Question: When you draw a circle in google maps api it has a point right in the center of it and when you move the circle by that point(if not by that point i get bounds changed and then center changed events) what kind of event is triggered ?
I have tried "center_changed", "dragend", "bounds_changed", nothing is triggered if circle is moved by that point.
'''
drawingManager.setDrawingMode($scope.G.drawing.OverlayType.CIRCLE);
drawingManager.set('circle',{
strokeWeight: 3,
strokeOpacity: 1.0,
fillOpacity: 0.3,
fillColor: "red",
draggable: true,
geodesic: true,
editable: true,
suppressUndo: true
});
'''
here's the code i set up drawing manager, and after that i just draw a circle on the map.
Pic:

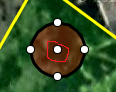
Answer: The DrawingManager won't let you change the center until the circlecomplete event fires. Add a 'center_changed' event listener to the circle when the 'circlecomplete event fires, use that to capture the changes of the center position.
'''
google.maps.event.addListener(drawingManager, 'circlecomplete', function (circle) {
google.maps.event.addListener(circle, 'center_changed', function (e) {
document.getElementById('info').innerHTML = circle.getCenter().toUrlValue(6);
});
});
'''
<URL>
'''
function initialize() {
var mapOptions = {
center: new google.maps.LatLng(-34.397, 150.644),
zoom: 8
};
var map = new google.maps.Map(document.getElementById('map-canvas'),
mapOptions);
var drawingManager = new google.maps.drawing.DrawingManager({
drawingMode: google.maps.drawing.OverlayType.MARKER,
drawingControl: true,
drawingControlOptions: {
position: google.maps.ControlPosition.TOP_CENTER,
drawingModes: [
google.maps.drawing.OverlayType.CIRCLE
]
},
markerOptions: {
icon: 'images/beachflag.png'
},
circleOptions: {
fillColor: '#ffff00',
fillOpacity: 1,
strokeWeight: 5,
clickable: false,
editable: true,
zIndex: 1
}
});
drawingManager.setMap(map);
google.maps.event.addListener(drawingManager, 'circlecomplete', function(circle) {
google.maps.event.addListener(circle, 'center_changed', function(e) {
document.getElementById('info').innerHTML = circle.getCenter().toUrlValue(6);
});
});
}
google.maps.event.addDomListener(window, 'load', initialize);
'''
'''
html,
body,
#map-canvas {
height: 100%;
margin: 0px;
padding: 0px
}
'''
'''
<script src="https://maps.googleapis.com/maps/api/js?libraries=drawing&key=AIzaSyCkUOdZ5y7hMm0yrcCQoCvLwzdM6M8s5qk"></script>
<div id="info"></div>
<div id="map-canvas"></div>
'''